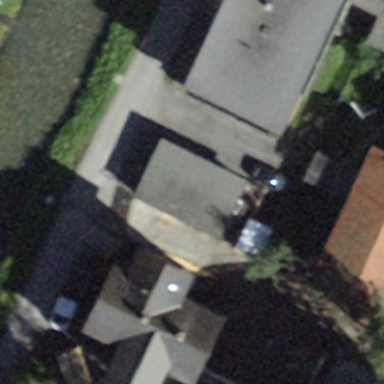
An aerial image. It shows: Building with flat roof.